Question: ## 1. Summary
I can't disable enter passphrase each time, how I make commit.
---
## 2. Environment
- - - -
---
## 3. Steps to reproduce
<URL> - I move to folder with '.git' subfolder -
- 'git add .'- 'git commit -m "Any description"'
---
## 4. Expected behavior
Succsessful signed commit without entering passphrase.
---
## 5. Actual behavior
I get window, where I need enter my passphrase:

> pinentry-qtPlease enter the passphrase to unlock the OpenPGP secret key:
I need enter my passphrase each time, as I make commit;
: small-time between commits.
---
## 6. Not helped
I find in my 'USERPROFILE' folder -- 'C:\Users\SashaChernykh' -- '.gnupg\gpg-agent.conf' file. I try add to this file <URL> lines:
'''
no-tty
batch
no-use-agent
'''
I still get actual behavior, not expected.
---
## 7. Do not offer
1. please, do not offer, that I must enter passphrase every time;
2. or that I can make unsigned commits;
3. I can set big values for default-cache-ttl and max-cache-ttl parameters in C:\Users\SashaChernykh\.gnupg\gpg-agent.conf file, but it not disables passphrase entering.
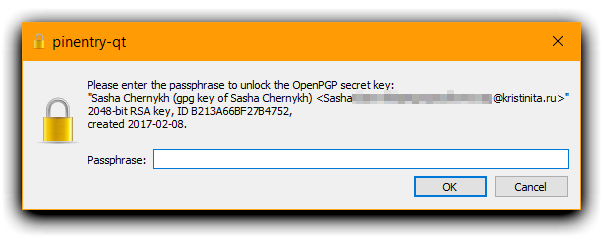
Answer: > default-cache-ttl
max-cache-ttl
This is the correct way to do this. The default timeout there is 10 minutes so if there are more then 10 minutes between your commits you would have to extend the time.
> C:\Users\SashaChernykh.gnupg\gpg-agent.conf
This is not the correct path. This would be the path on a GNU/Linux system.
The Home directory for GnuPG on Windows is %APPDATA%\gnupg
e.g.
'''
c:\Users\SashaChernykh\Appdata\Roaming\gnupg\gpg-agent.conf
'''
After changing it you also have to restart the gpg-agent process.
You can do this by using gpgconf on the command line.
'''
gpgconf --reload gpg-agent
'''
The simplest way to change the value with Gpg4win and check that it was really set is by using Kleopatra:
'''
Settings -> Configure Kleopatra -> GnuPG System -> Private Keys
'''
There you can view the settings of and change:
'''
expire cached PINs after N seconds
set maximum PIN cache lifetime to N seconds
'''
To some high value.
---
If you don't want to have ever enter a passphrase you can simply remove it from your key.
On the command line:
'''
gpg --passwd <yourkeyid or email>
'''
You can leave it empty and will be asked two times to confirm that you want to leave it empty. Afterwards the passphrase of you key is removed and you do not have to enter the passphrase ever again.
You can also select change passphrase from Kleopatra's Details Window (double click on the key).